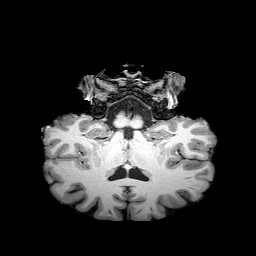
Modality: T1w
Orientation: sagittal
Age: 35
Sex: male
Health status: healthy